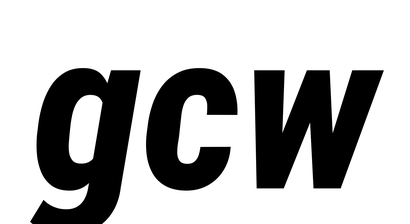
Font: Roboto-Italic_Condensed_ExtraBold_Italic